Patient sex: F
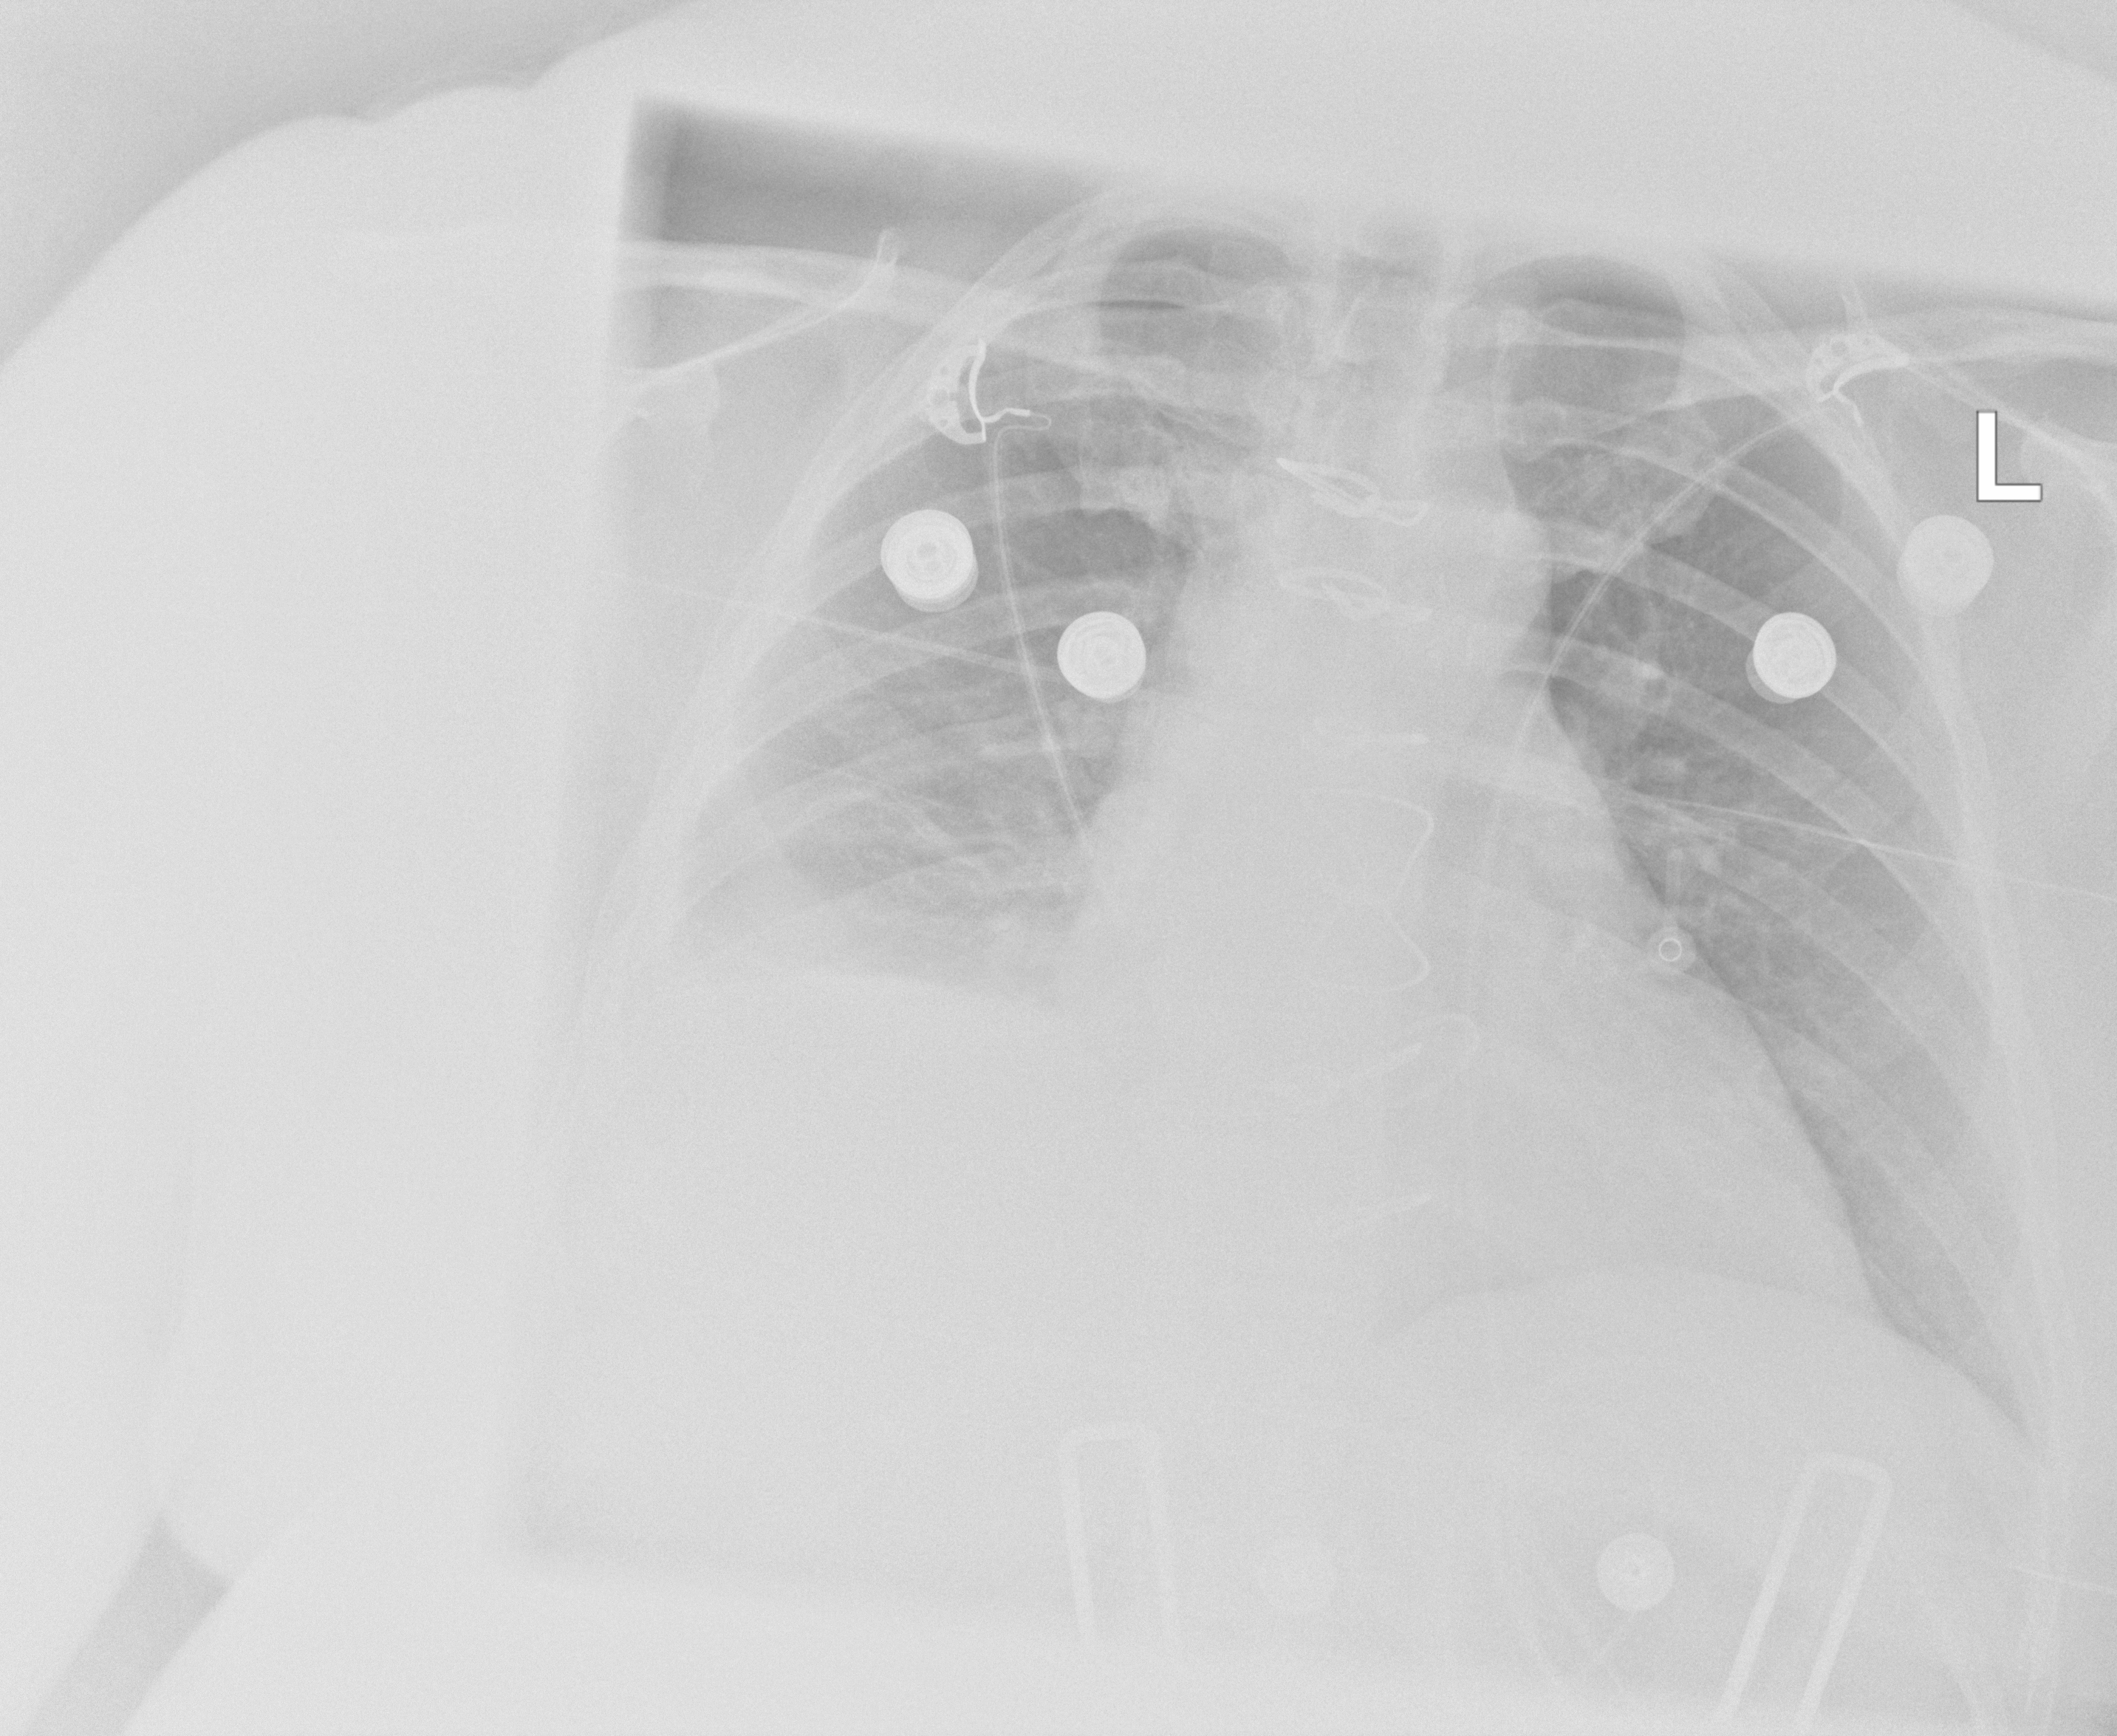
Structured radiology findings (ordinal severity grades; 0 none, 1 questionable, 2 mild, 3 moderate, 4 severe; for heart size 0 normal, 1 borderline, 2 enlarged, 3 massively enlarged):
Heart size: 2
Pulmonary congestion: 0
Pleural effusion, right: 2
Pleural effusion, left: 0
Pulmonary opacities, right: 0
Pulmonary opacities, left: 0
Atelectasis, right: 2
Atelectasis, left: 0